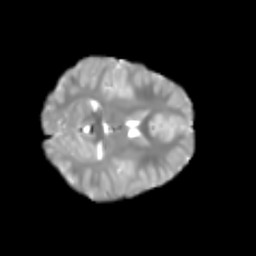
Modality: T2w
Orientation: axial
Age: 6
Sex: female
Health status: healthy